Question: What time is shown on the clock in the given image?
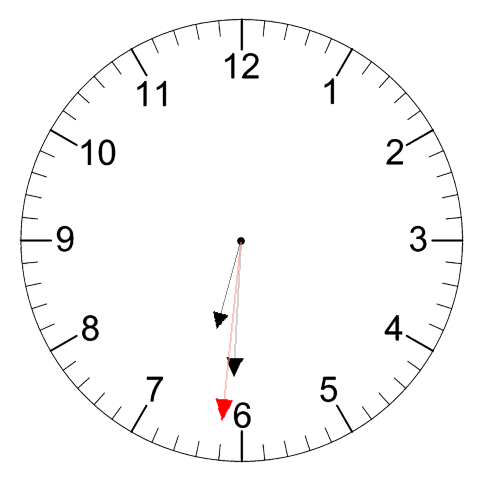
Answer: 06:30:31